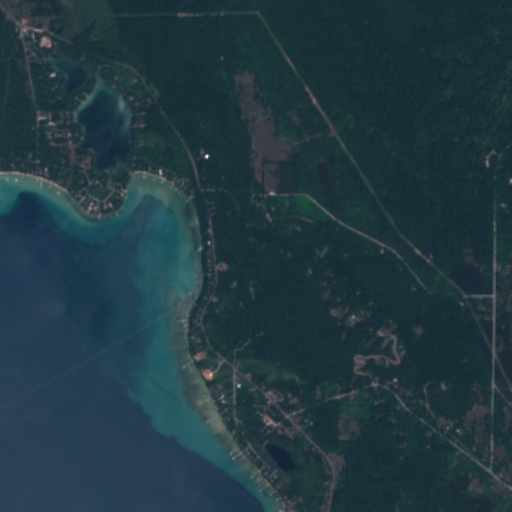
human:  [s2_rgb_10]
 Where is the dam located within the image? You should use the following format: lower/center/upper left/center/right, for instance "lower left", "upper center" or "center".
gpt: The dam is located in the upper left of the image.
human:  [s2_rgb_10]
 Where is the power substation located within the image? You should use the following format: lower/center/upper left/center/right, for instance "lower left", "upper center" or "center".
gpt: The power substation is located in the upper left of the image.
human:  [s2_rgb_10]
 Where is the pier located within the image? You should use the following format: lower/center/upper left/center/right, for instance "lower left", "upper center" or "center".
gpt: The pier is located in the upper left of the image.
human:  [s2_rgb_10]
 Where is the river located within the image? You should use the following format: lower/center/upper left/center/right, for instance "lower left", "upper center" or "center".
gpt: The river is located in the upper left of the image.
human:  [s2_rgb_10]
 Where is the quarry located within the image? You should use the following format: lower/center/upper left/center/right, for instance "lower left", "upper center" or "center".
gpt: There is no quarry in the image.